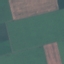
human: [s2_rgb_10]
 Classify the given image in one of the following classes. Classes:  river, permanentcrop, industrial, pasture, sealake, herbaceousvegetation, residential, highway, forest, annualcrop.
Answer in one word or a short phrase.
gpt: AnnualCrop